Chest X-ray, PA view. Patient: 49 years old, sex F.
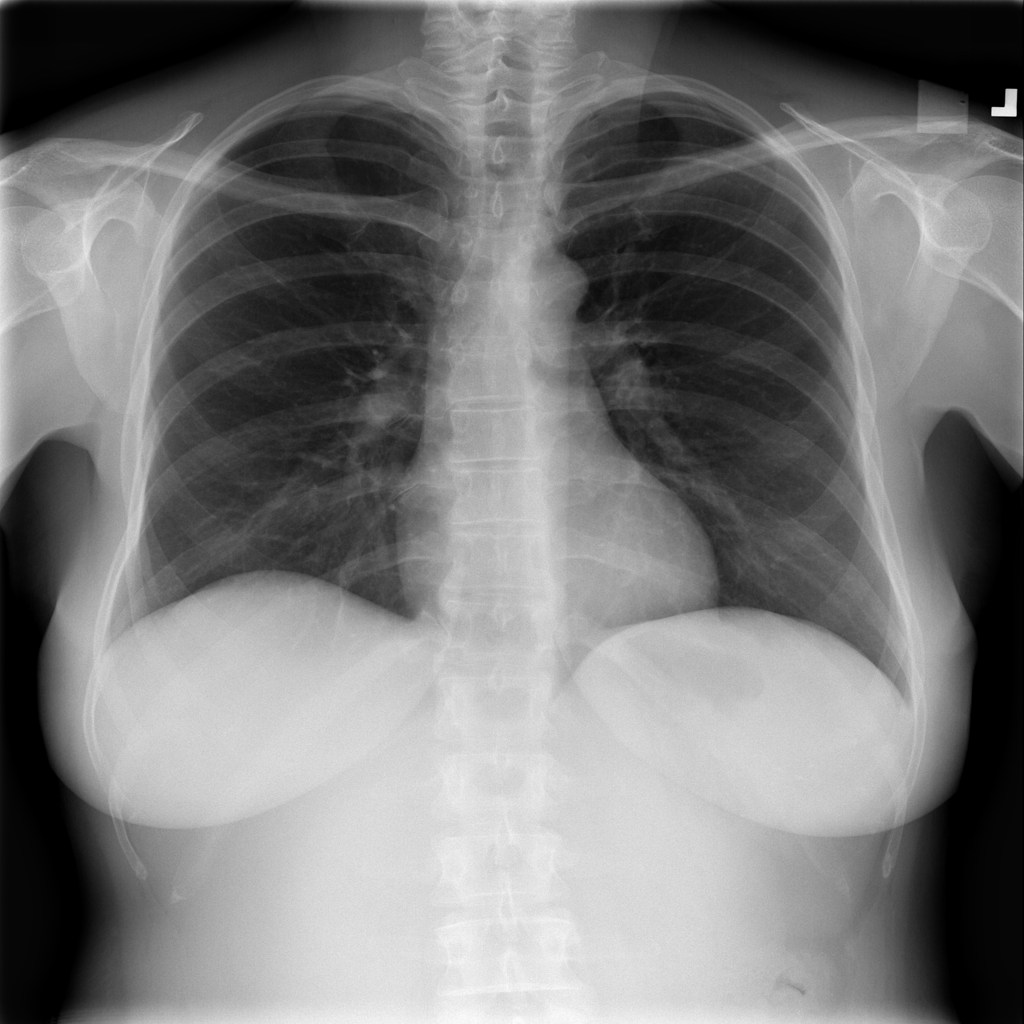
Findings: No Finding